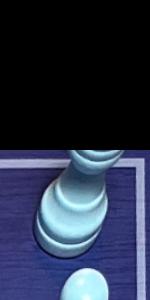
Label: Rook_White